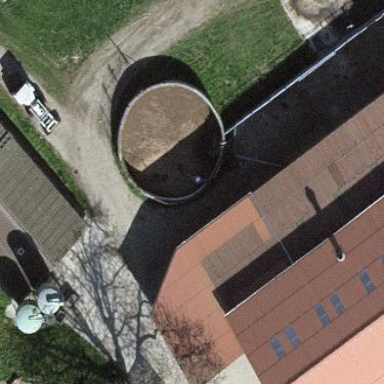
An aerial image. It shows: Storage tank that is man-made.